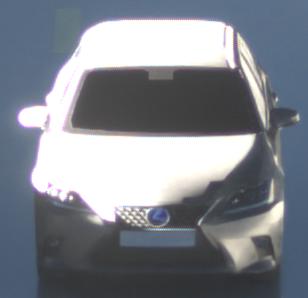
Make: Lexus
Model: CT 200h
Detailed model: CT (A10)
Model produced from: 2014/03
Model produced until: 2017/10
Doors: 5
Color: gray
Road condition: wet road
Daytime: morning or afternoon
Contrast: high contrast